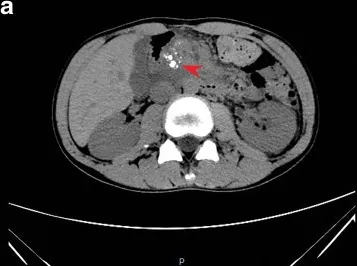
(a, b) Abdominal CT showing pancreatic duct stones in the body of pancreas with multiple high density calcifications in the head of pancreas. Red arrow: stones and pancreatic head calcification.
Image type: radiology (ct)